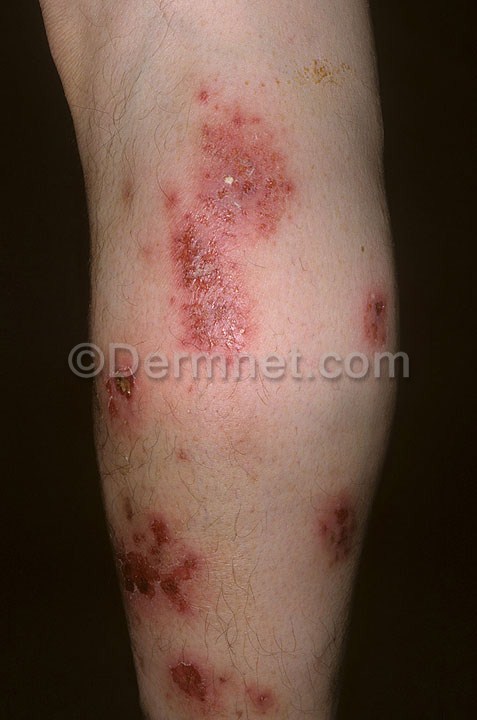
Disease: Eczema Photos